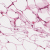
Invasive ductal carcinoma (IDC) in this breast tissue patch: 0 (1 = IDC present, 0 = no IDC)